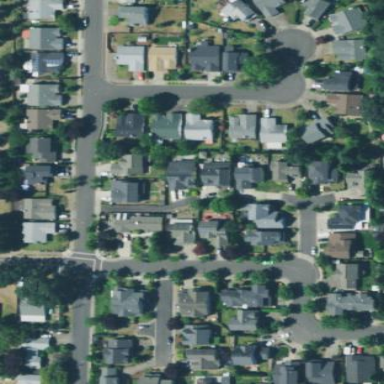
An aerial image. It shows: Single-family residential area.